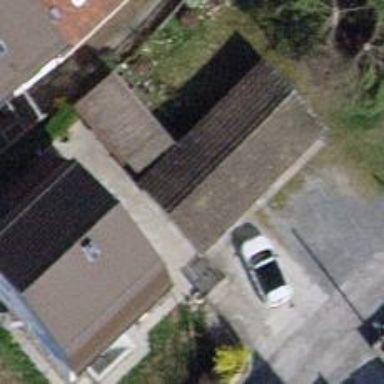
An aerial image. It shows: Detached building.